Question: I can't control-drag anything from my screen to ViewController.swift. This is making me very mad and I don't know how to fix it. I have been looking on the internet for hours and can't seem to make it work.

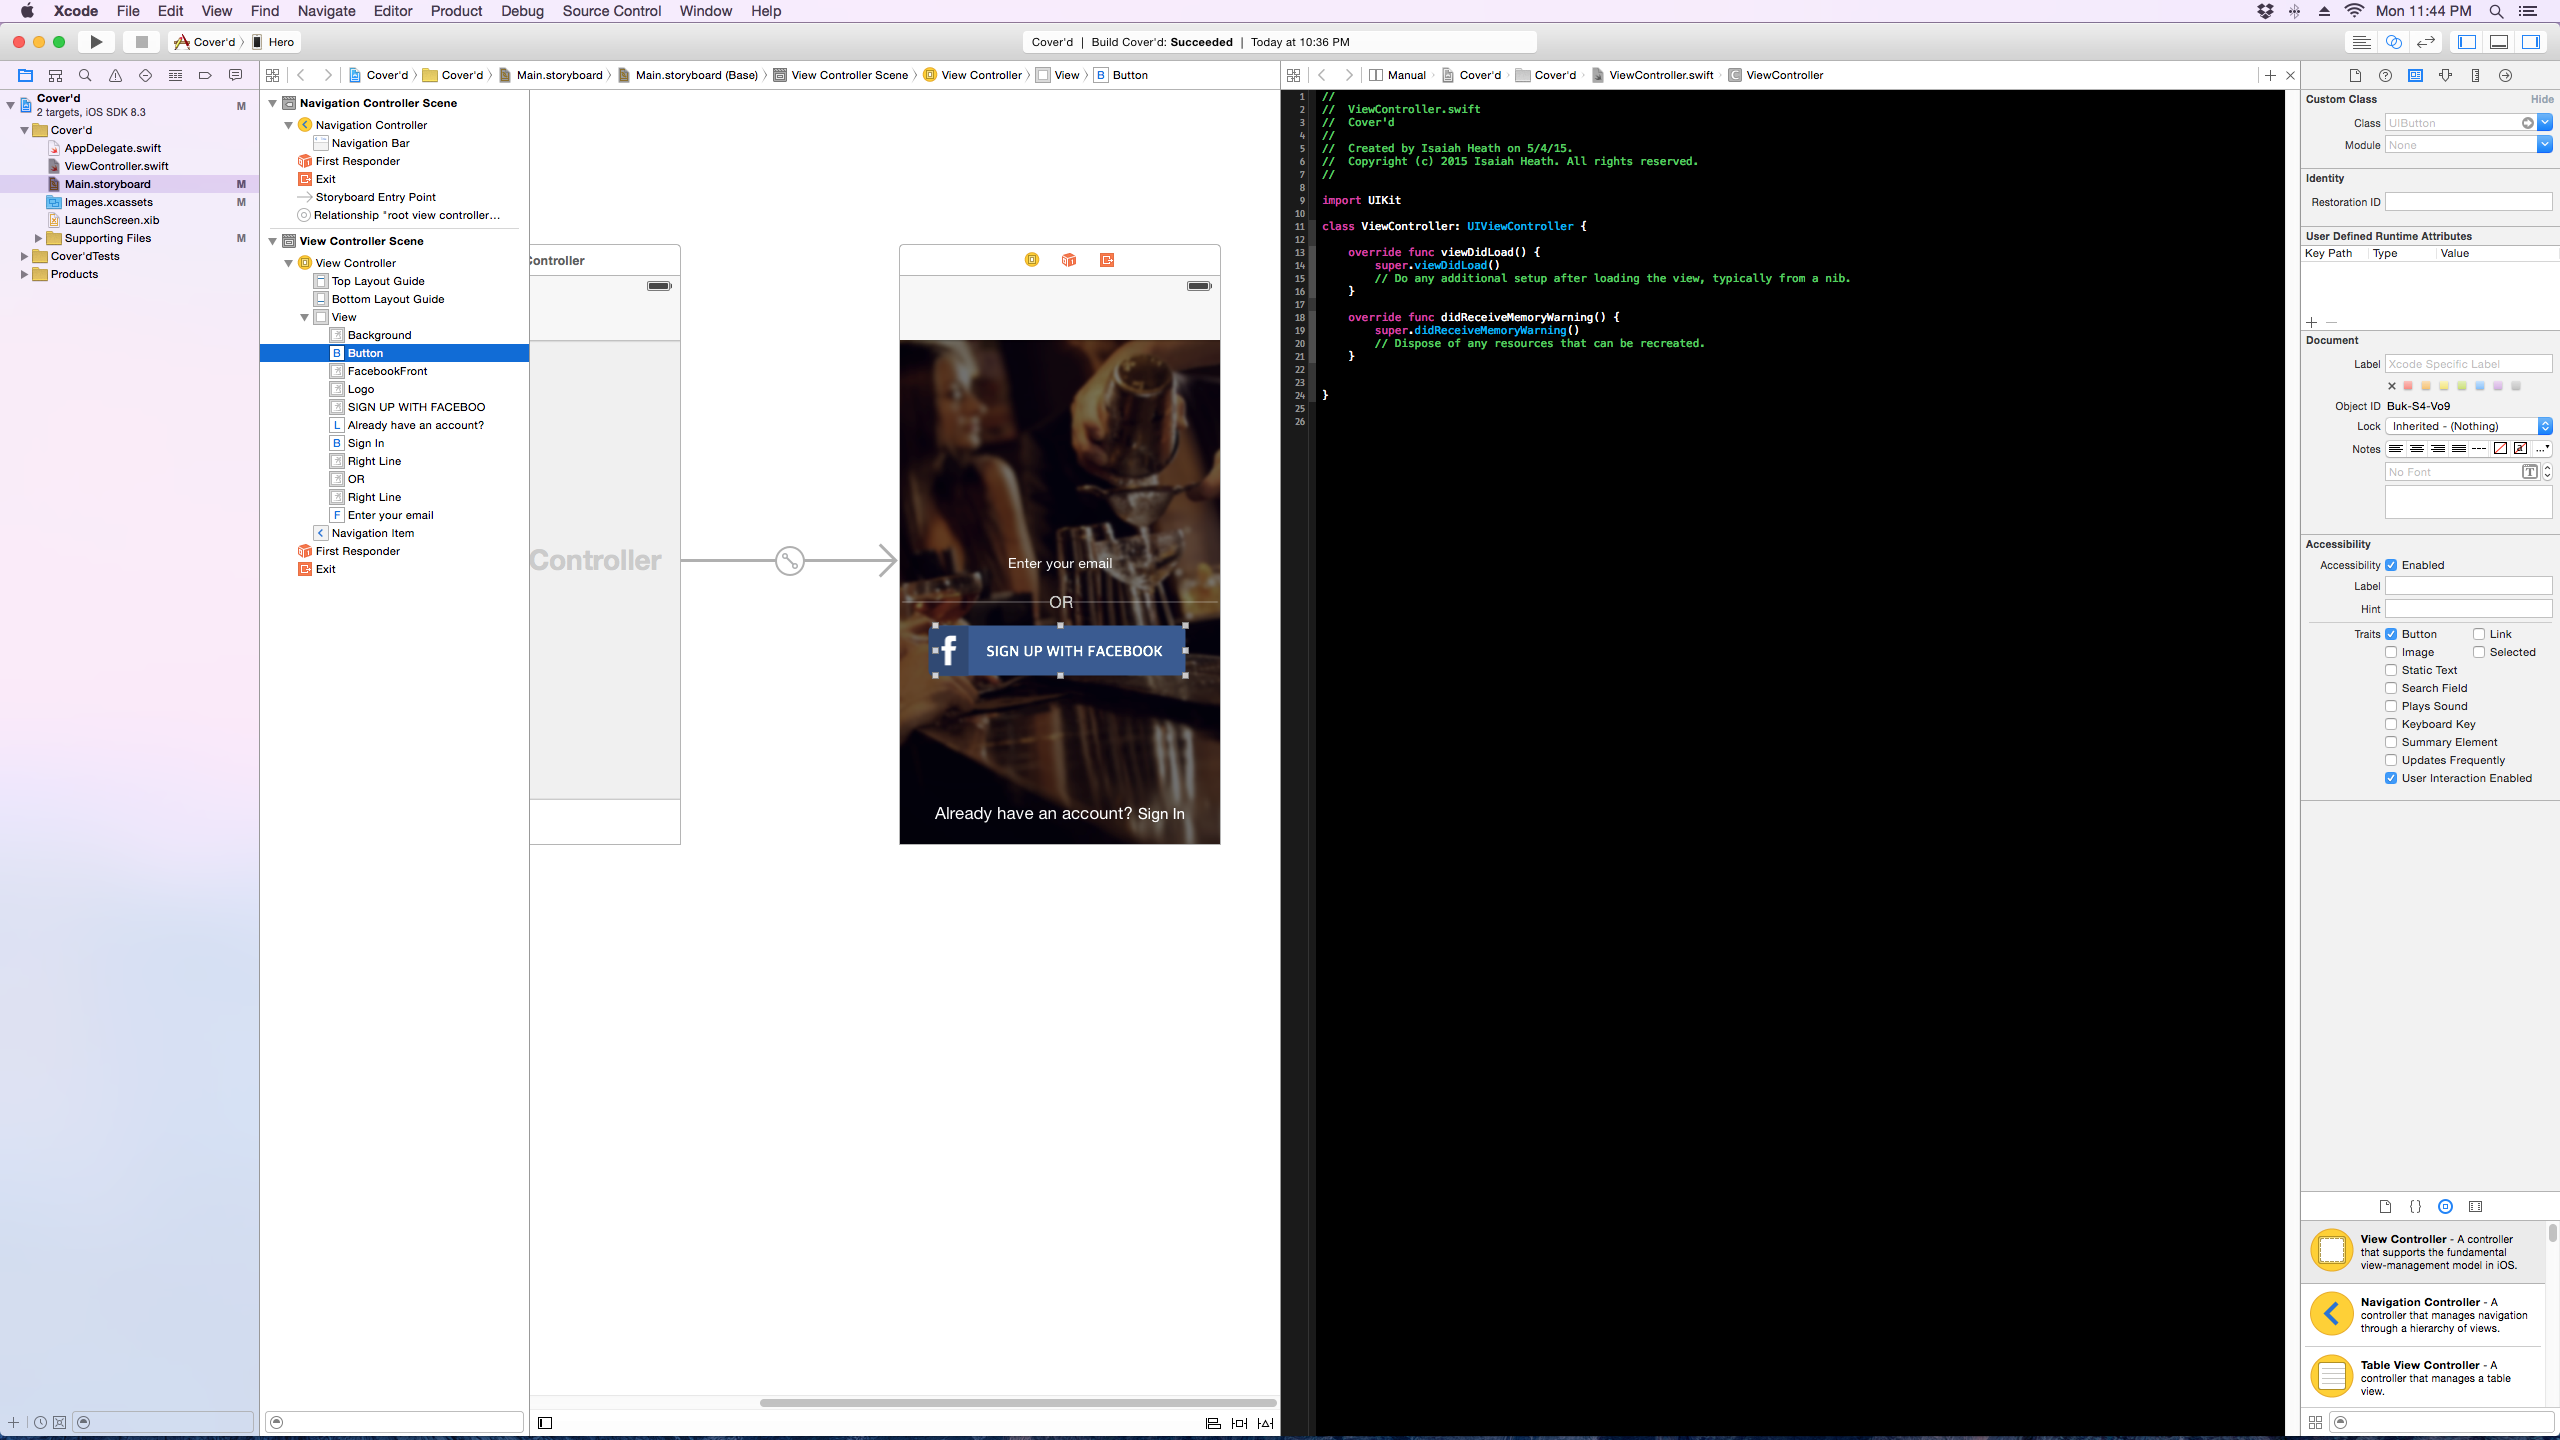
Answer: If it wont connect you must set the File's Owner in the XIB file. Select File's Owner in the Placeholders panel. Move over to the Utilities panel and make sure the Custom class, in Identity Inspector, is set to what ever your viewcontroller is named.

I Hope this will help you.
Cheers!